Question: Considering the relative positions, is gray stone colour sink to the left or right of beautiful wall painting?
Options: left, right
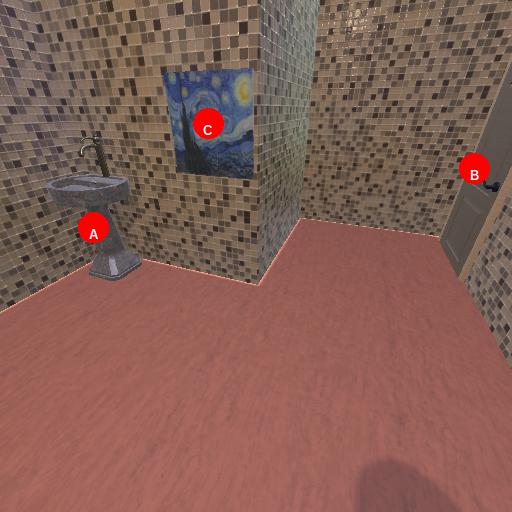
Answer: left